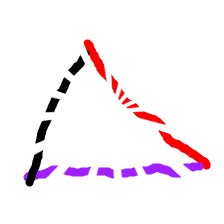
Shape: triangle